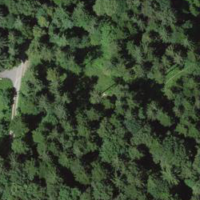
EUNIS habitat code: 43
Species observed at this site:
Filipendula ulmaria